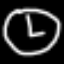
Label: clock